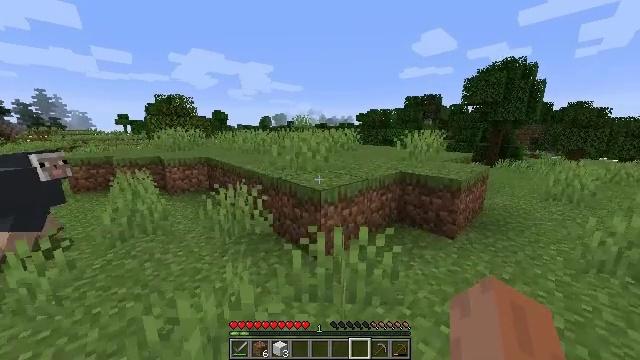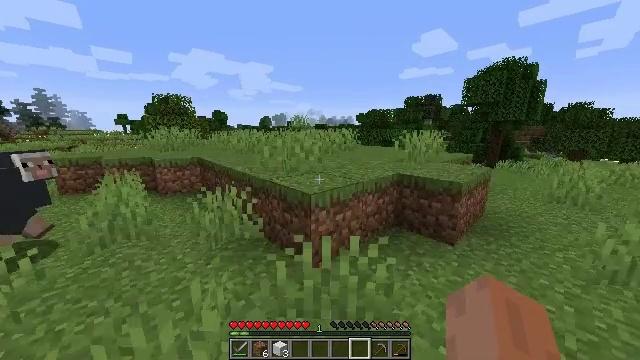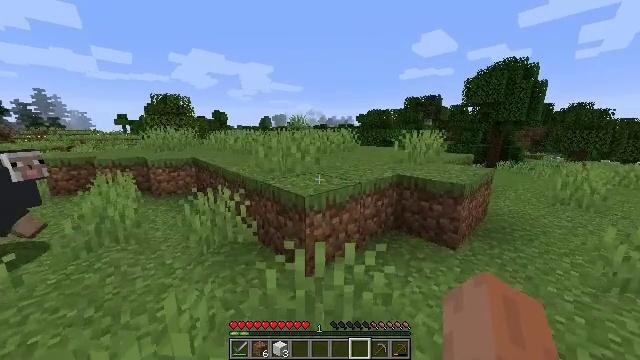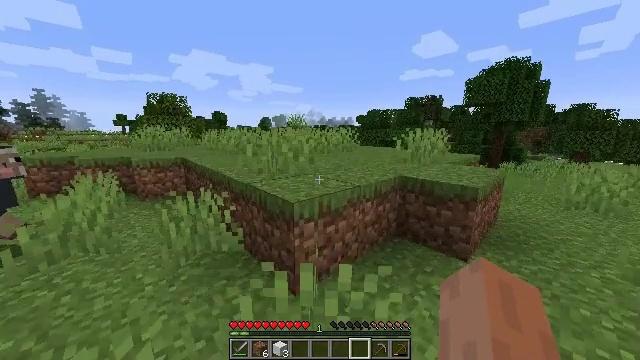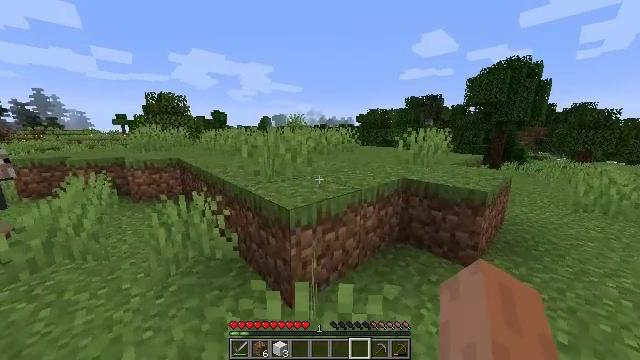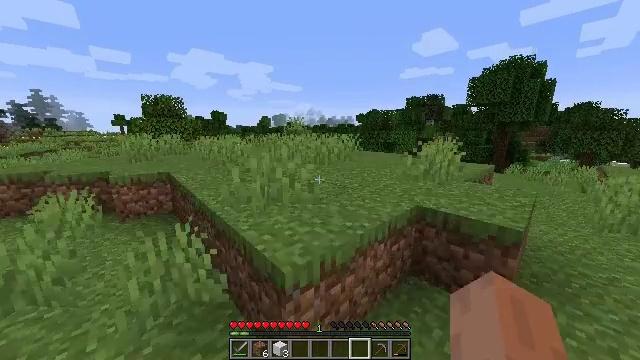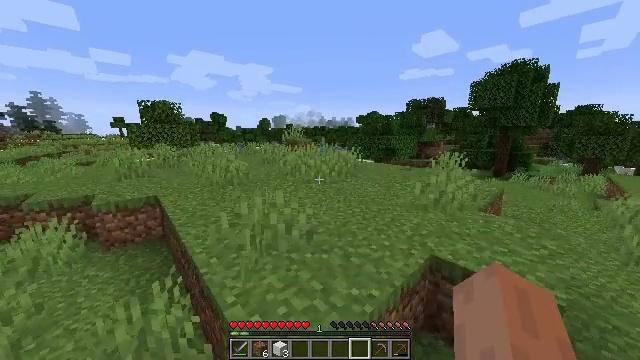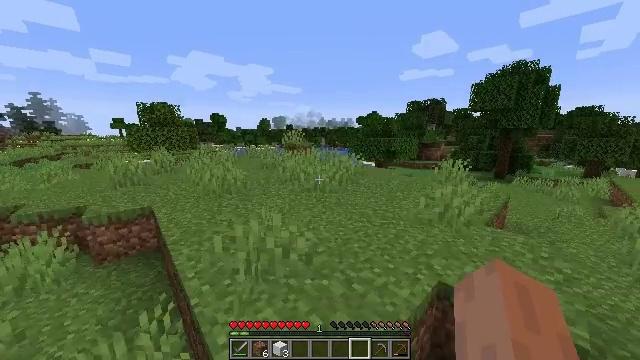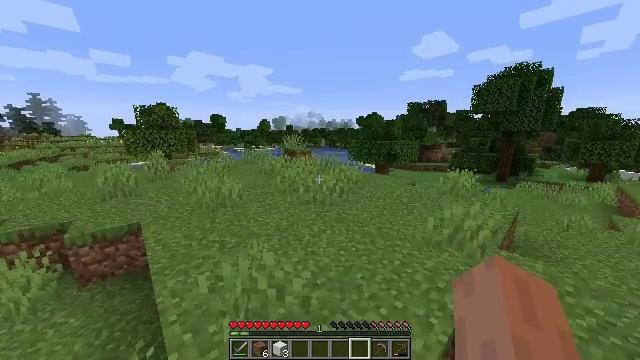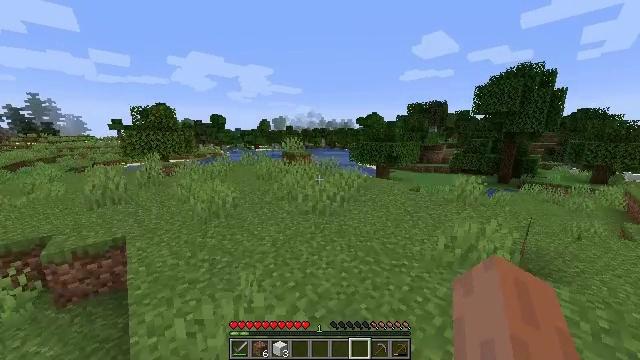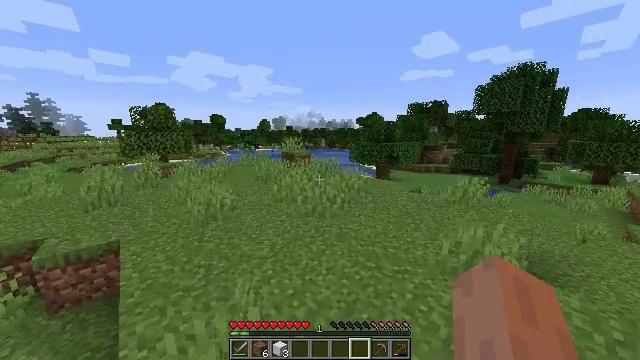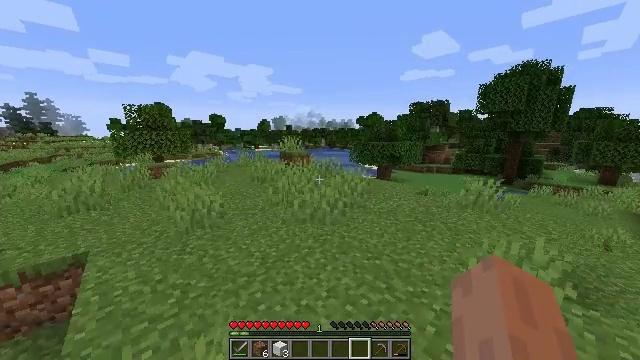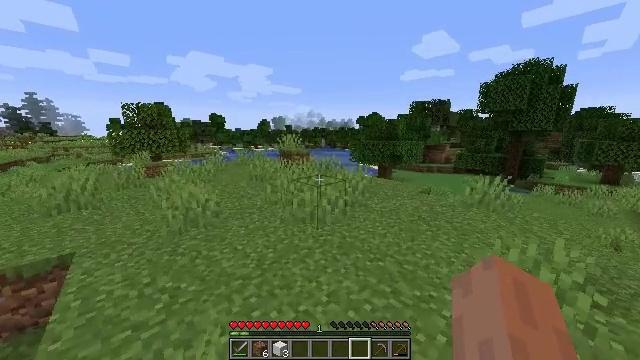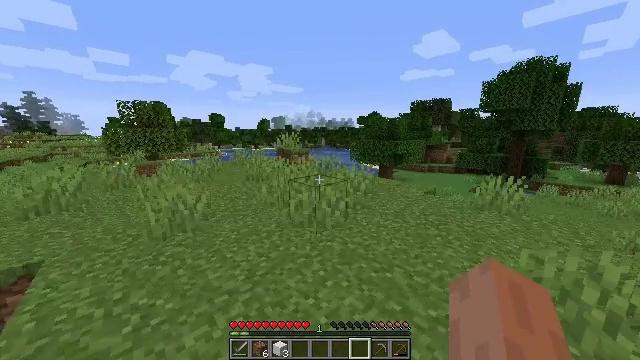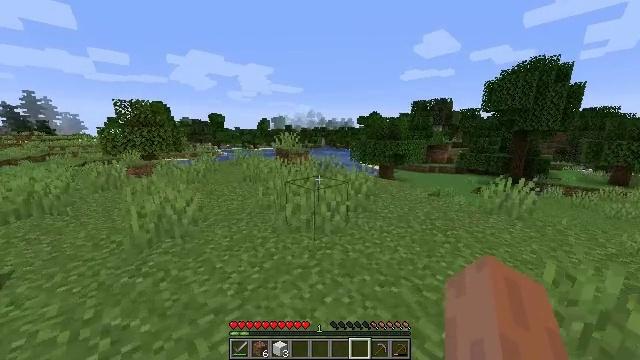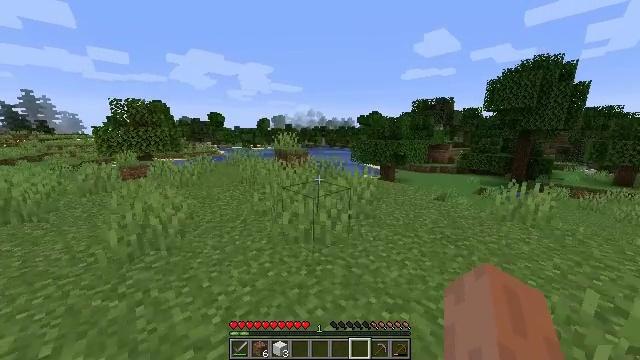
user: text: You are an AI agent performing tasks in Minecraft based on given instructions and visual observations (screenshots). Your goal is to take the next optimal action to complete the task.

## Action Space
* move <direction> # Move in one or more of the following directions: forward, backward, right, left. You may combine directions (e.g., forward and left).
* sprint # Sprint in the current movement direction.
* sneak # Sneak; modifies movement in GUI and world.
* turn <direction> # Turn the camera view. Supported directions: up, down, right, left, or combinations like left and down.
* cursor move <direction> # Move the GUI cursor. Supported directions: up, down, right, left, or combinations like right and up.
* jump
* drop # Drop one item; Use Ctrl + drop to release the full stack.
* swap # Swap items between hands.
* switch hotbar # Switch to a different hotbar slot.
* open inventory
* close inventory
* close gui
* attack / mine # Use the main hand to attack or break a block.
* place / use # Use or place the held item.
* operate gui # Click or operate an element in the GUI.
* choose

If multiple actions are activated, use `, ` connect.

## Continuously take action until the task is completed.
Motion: motion action
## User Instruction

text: Smelt a cooked mutton in the furnace.
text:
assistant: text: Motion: move forward
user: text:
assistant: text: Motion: move forward
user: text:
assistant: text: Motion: move forward
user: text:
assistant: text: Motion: move forward
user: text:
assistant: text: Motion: move forward, jump
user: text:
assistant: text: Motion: move forward, jump
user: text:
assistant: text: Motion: move forward, jump
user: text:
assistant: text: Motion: move forward, jump
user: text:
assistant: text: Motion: move forward, jump
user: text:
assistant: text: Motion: move forward, jump
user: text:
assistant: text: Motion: move forward, jump
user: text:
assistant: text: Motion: move forward, jump
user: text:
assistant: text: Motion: move forward
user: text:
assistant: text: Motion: move forward
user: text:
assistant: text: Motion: move forward
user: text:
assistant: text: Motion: move forward
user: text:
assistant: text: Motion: move forward
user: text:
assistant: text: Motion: move forward
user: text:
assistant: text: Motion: move forward
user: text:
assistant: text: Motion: move forward
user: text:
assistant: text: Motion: move forward
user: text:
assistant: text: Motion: move forward
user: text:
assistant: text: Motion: move forward
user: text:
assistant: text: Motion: move forward
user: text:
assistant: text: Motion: move forward
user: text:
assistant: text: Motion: move forward
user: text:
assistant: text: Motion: move forward
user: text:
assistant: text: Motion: move forward
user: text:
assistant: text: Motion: move forward
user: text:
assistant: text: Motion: move forward, turn right